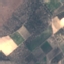
Label: PermanentCrop